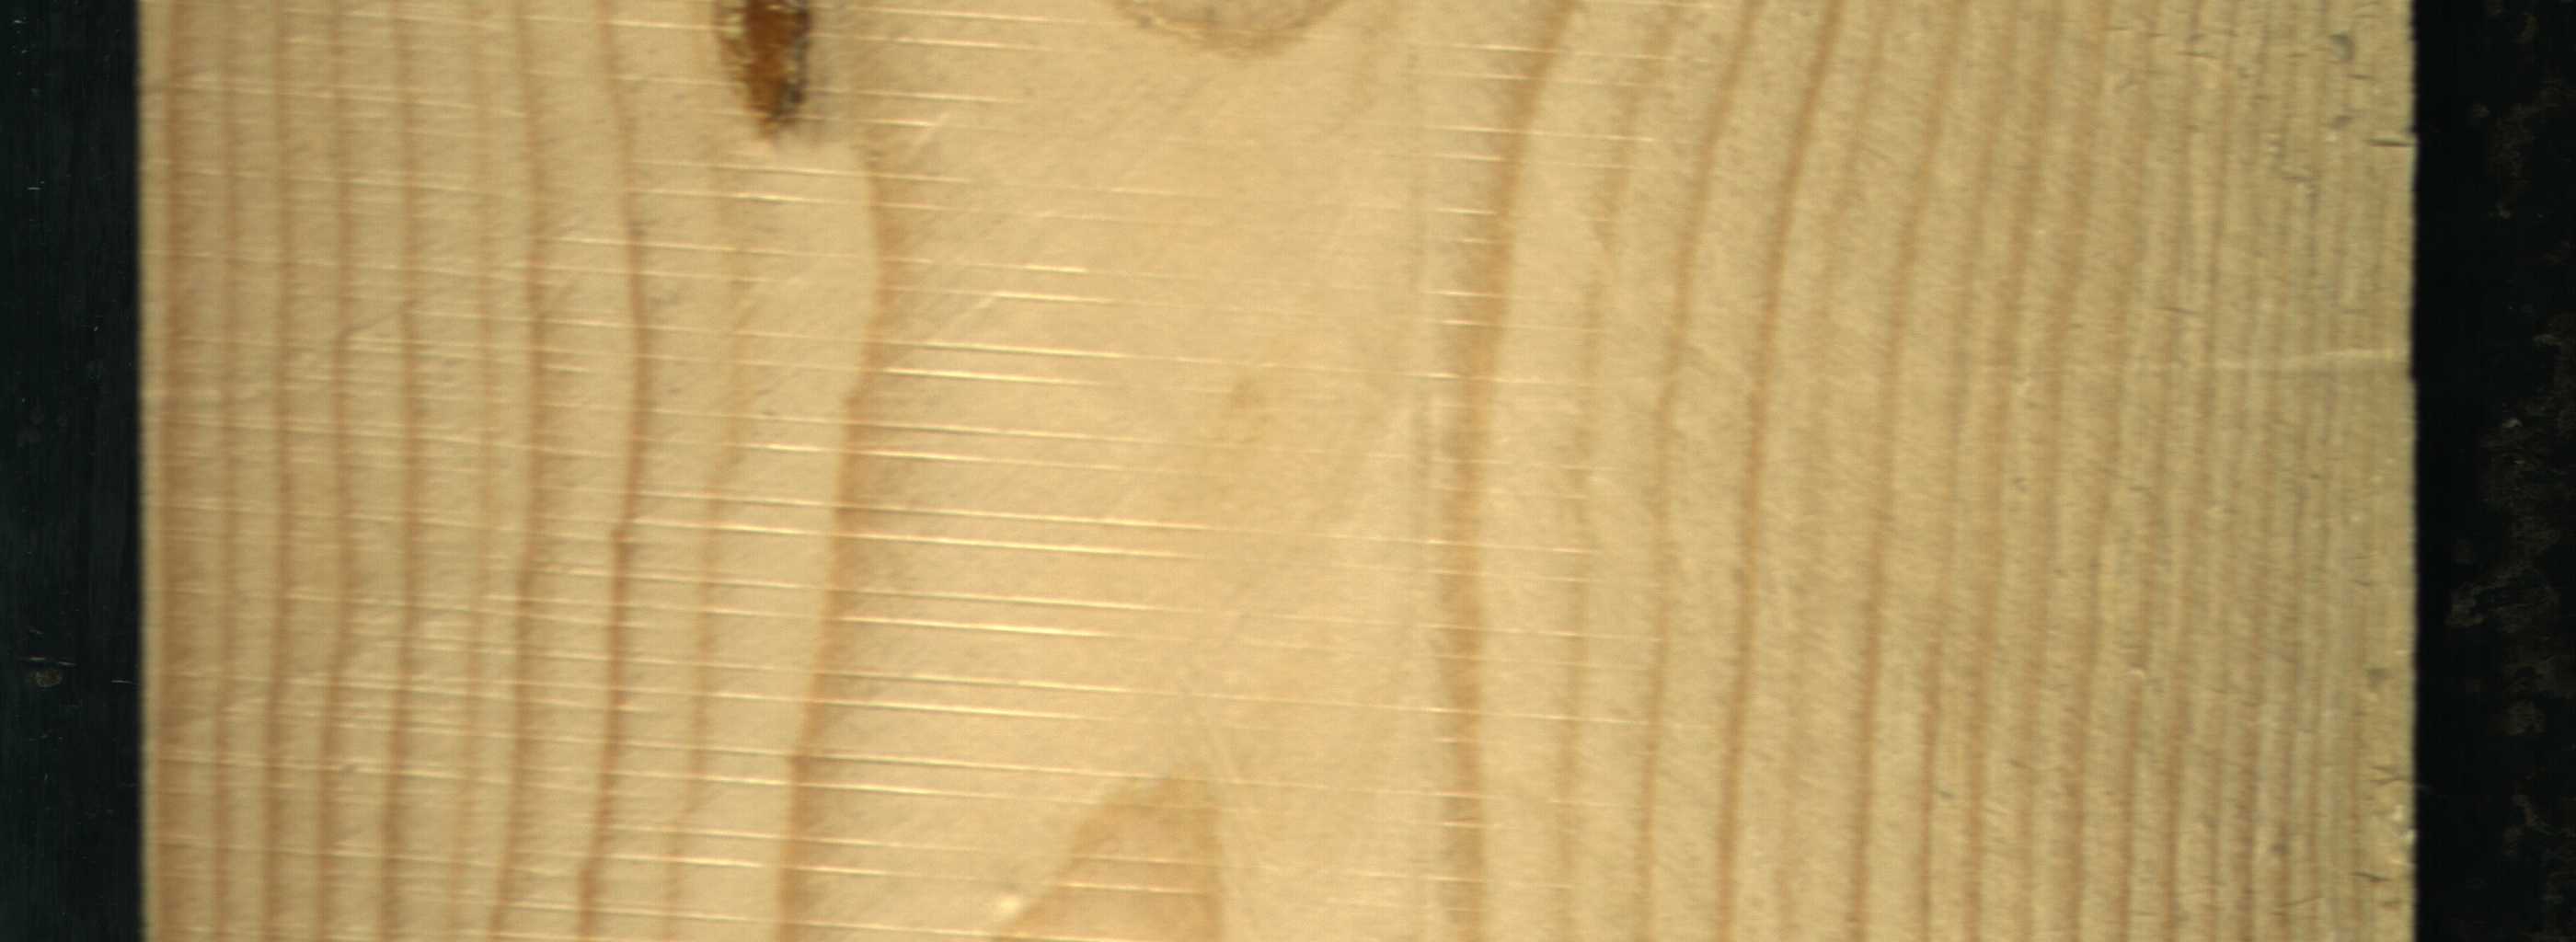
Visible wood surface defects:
resin